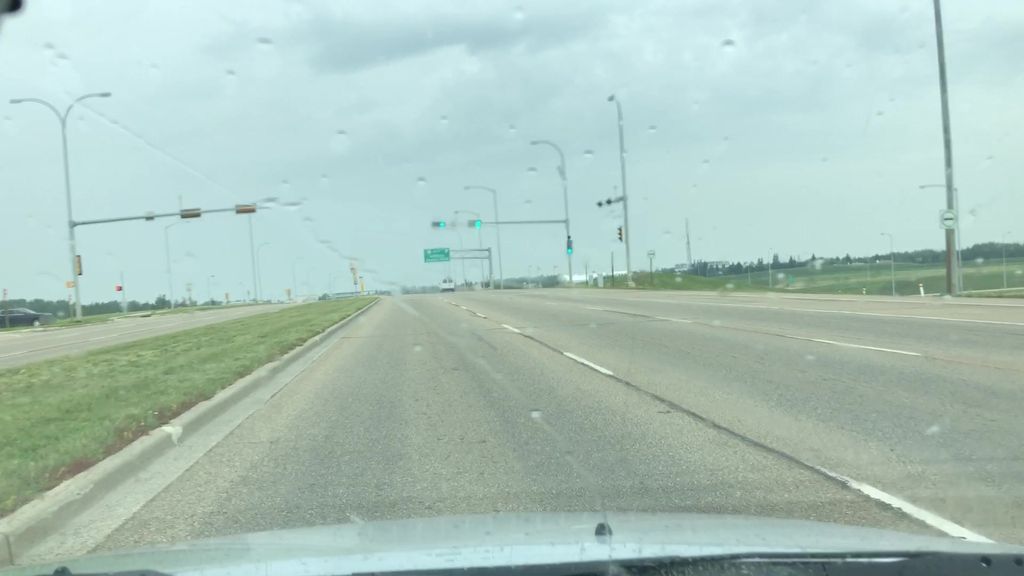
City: edmonton